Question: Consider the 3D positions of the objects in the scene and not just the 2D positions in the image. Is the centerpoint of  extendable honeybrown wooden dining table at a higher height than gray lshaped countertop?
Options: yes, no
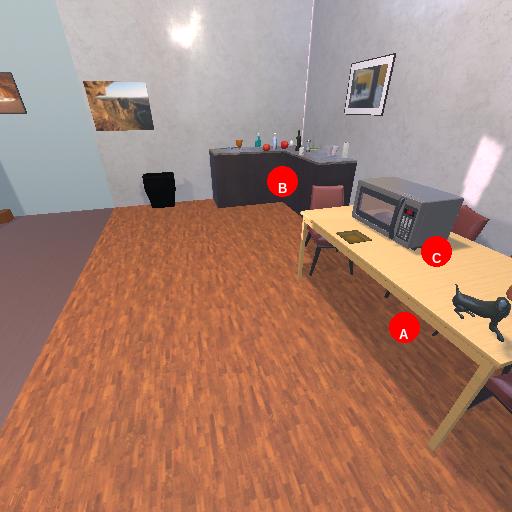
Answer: yes